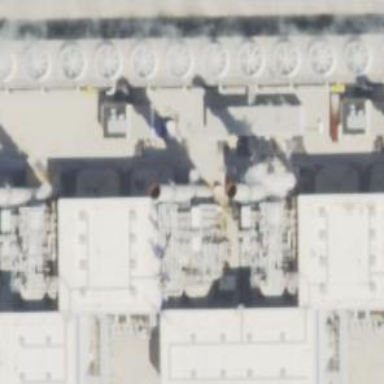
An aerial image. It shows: Gas-powered generator.